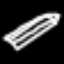
Label: pencil